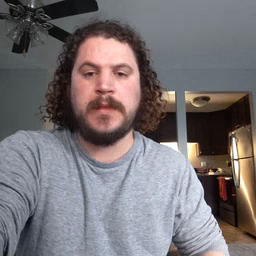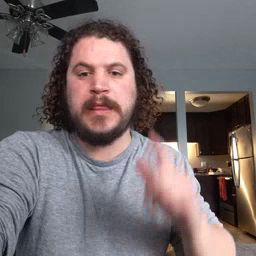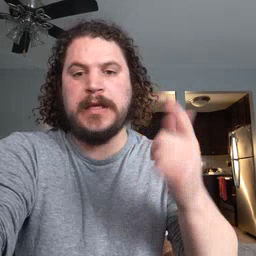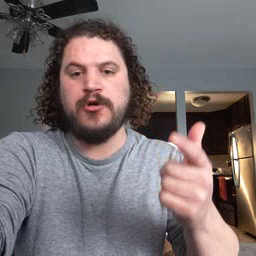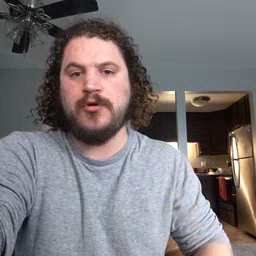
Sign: later